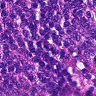
Metastatic tissue present: no